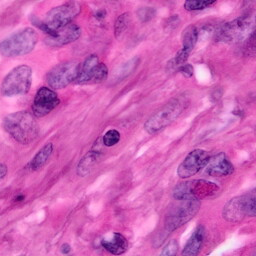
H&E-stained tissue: Pancreatic